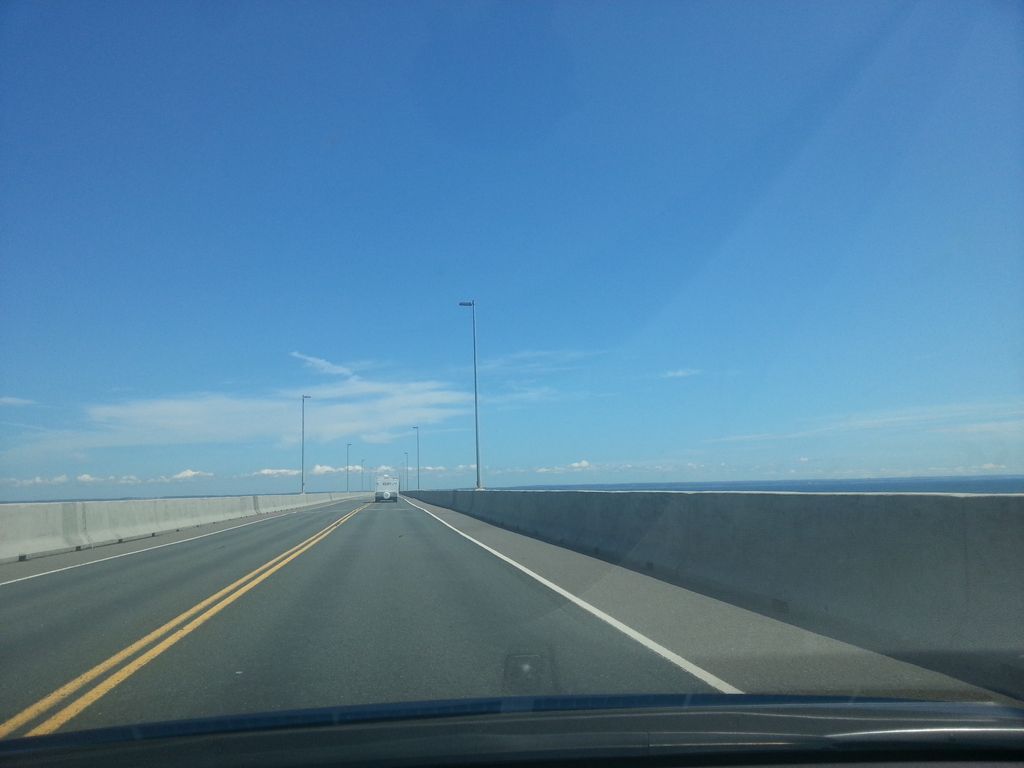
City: charlottetown